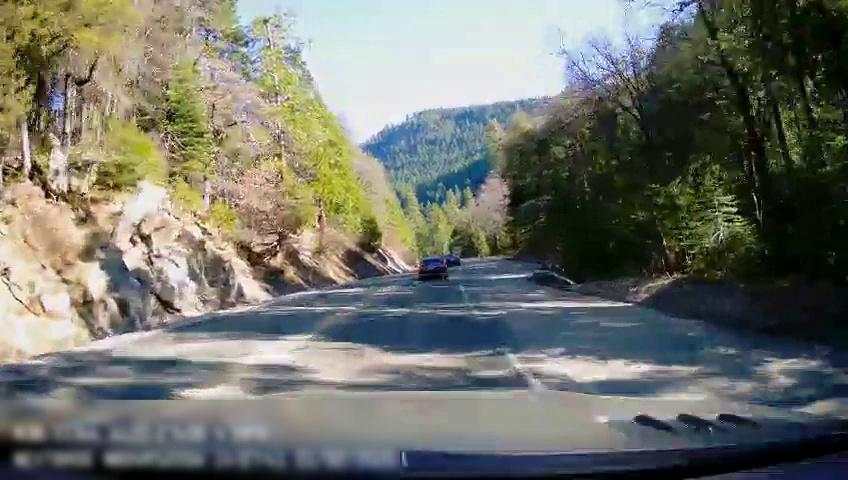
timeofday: Day
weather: Sunny
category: Drivable Space
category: Vehicles | Car
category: Vehicles | Car
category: Lanes | Current Lane